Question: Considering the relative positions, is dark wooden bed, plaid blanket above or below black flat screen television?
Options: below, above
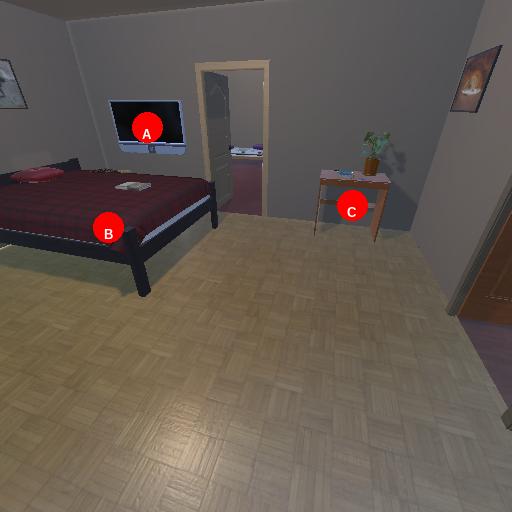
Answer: below